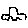
Label: car